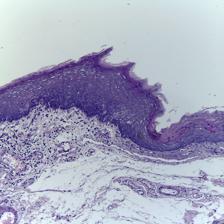
Diagnosis: Normal